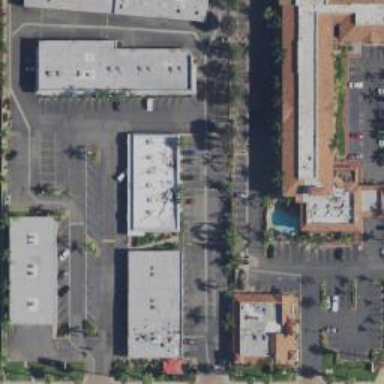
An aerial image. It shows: Veterinary facility.